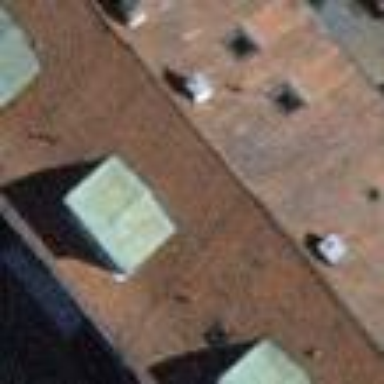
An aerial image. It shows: Terrace building.